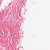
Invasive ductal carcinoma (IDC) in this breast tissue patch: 0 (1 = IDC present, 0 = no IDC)